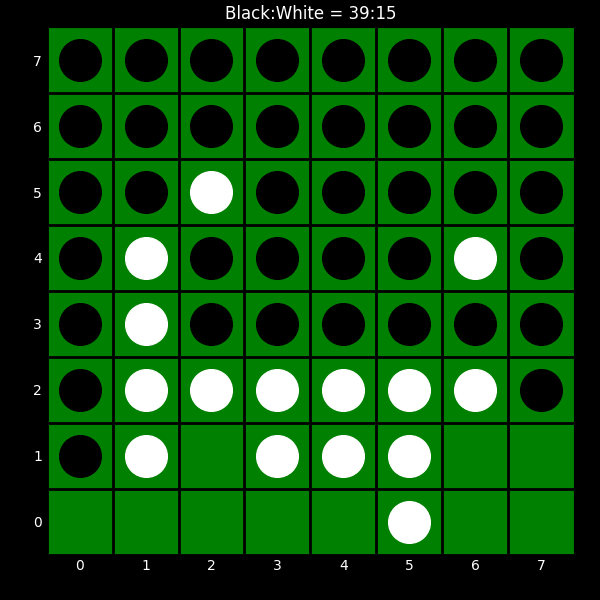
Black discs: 39
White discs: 15